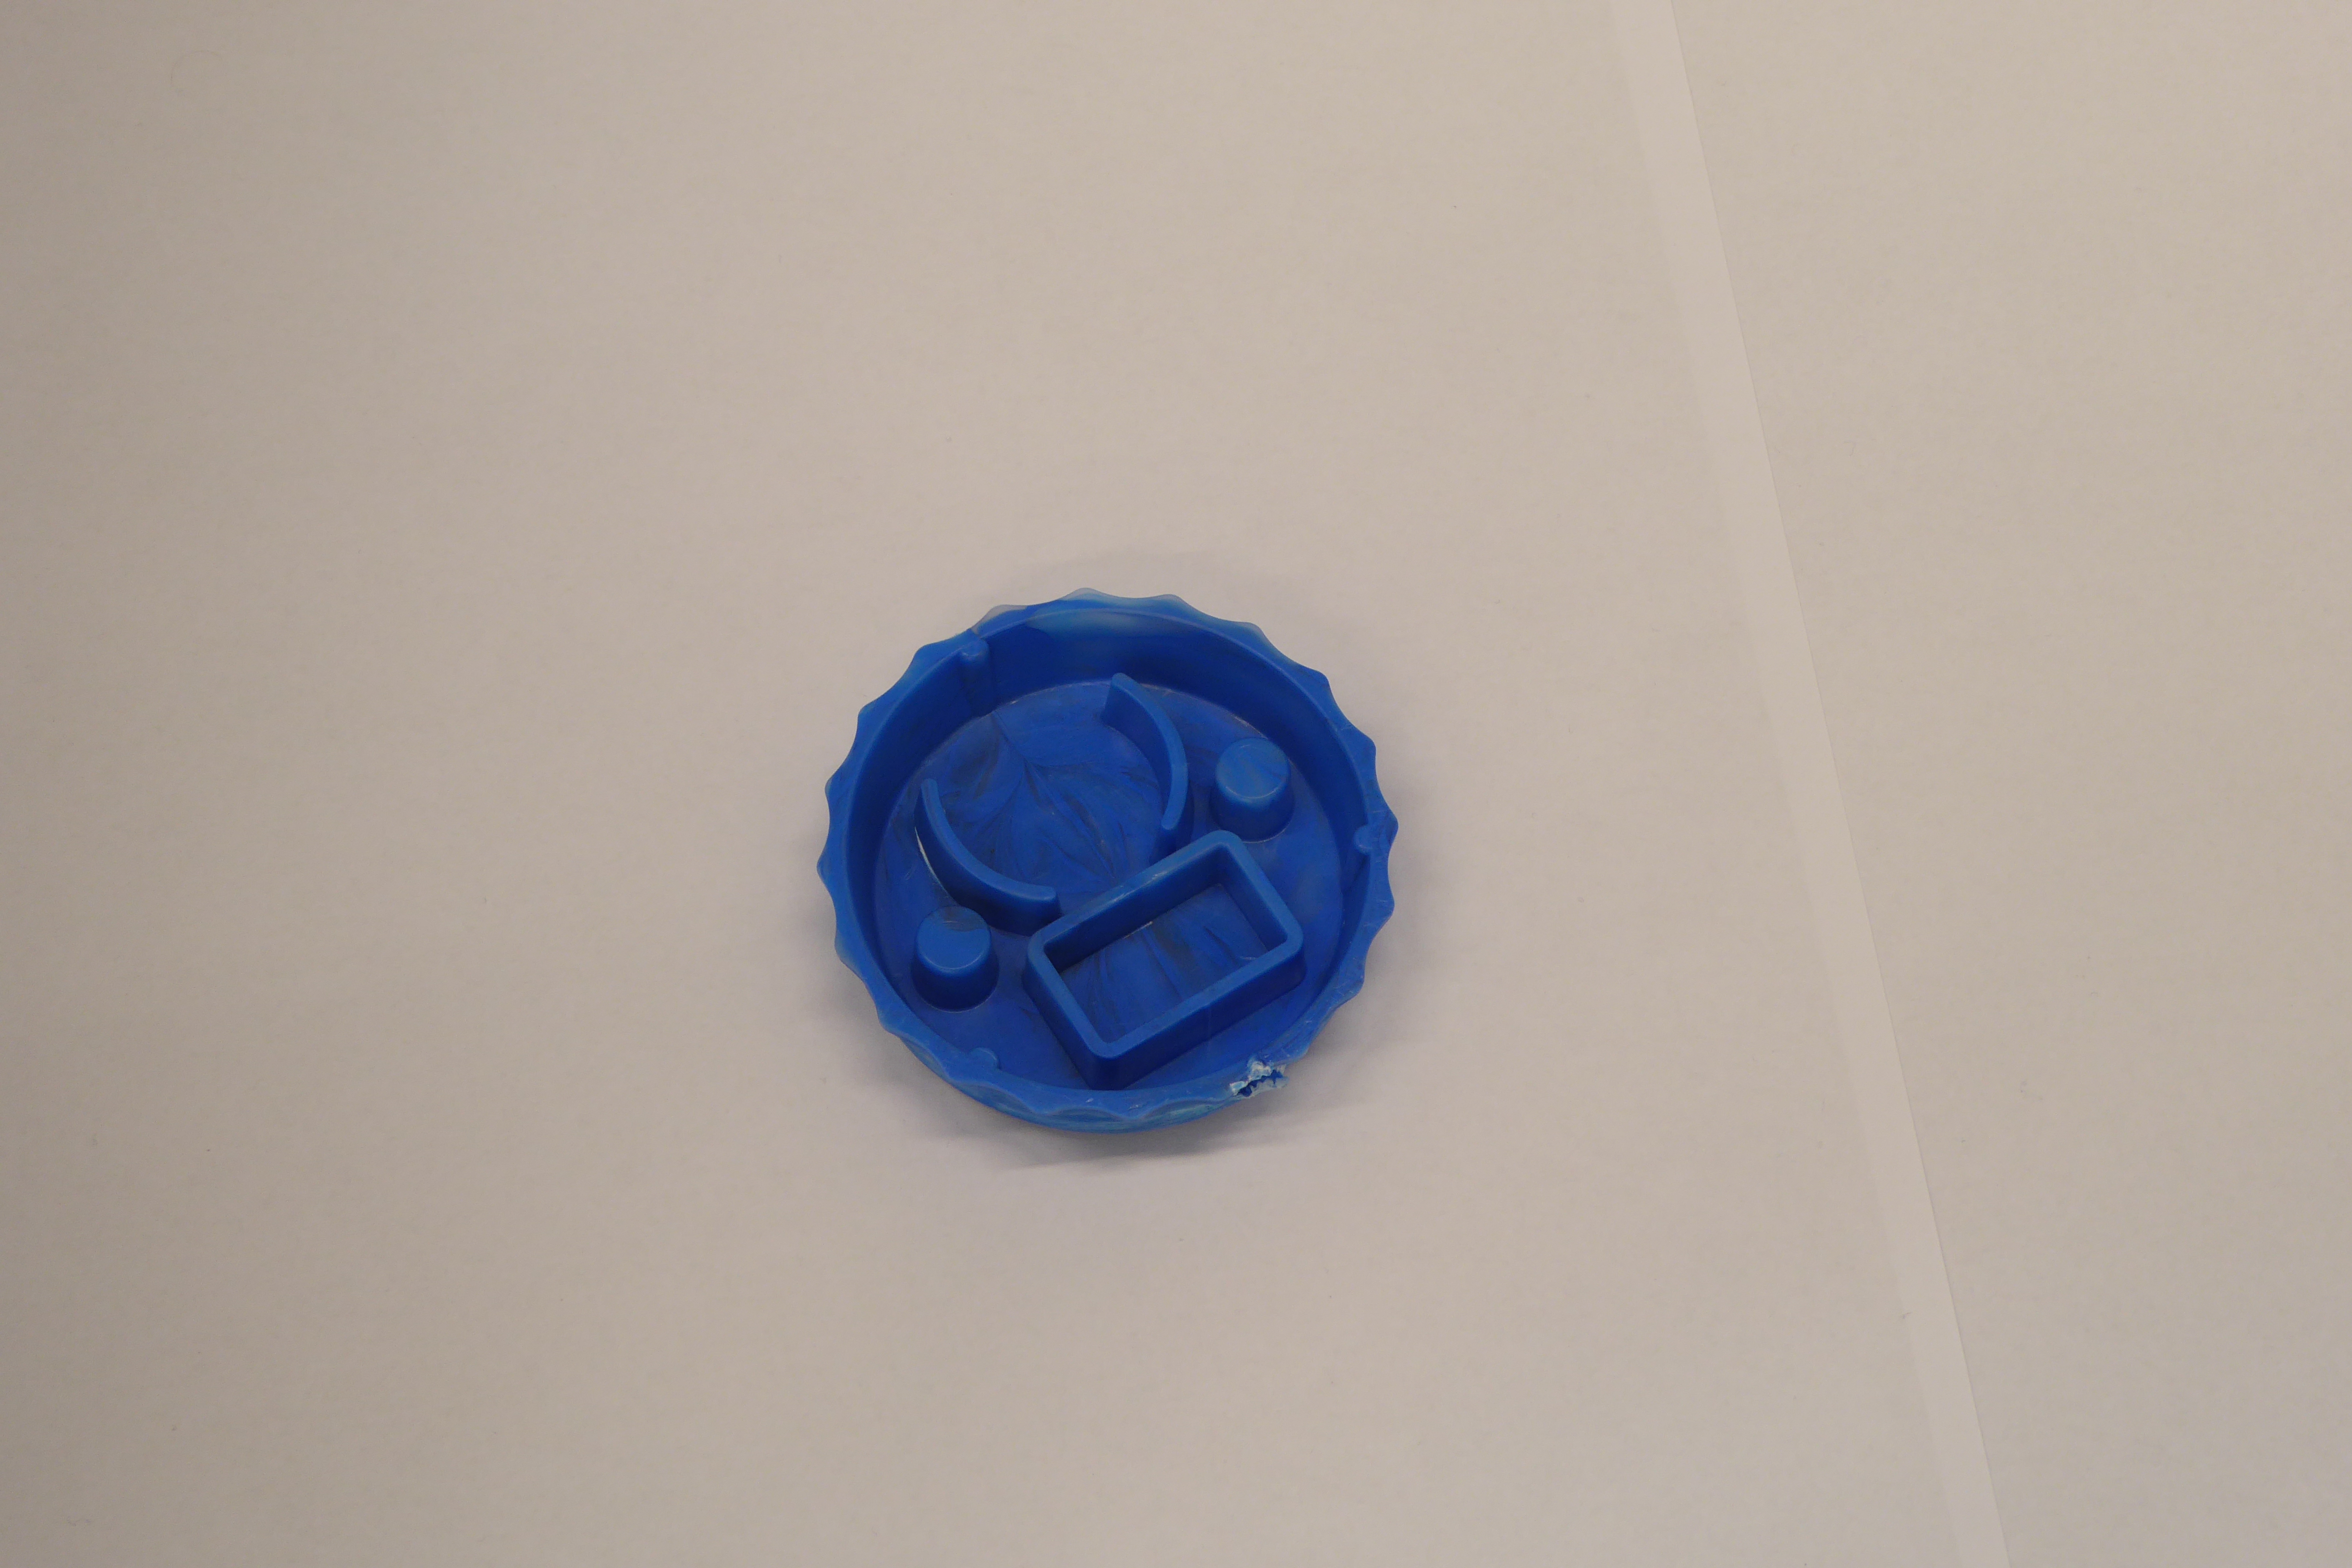
Label: Bottle Opener - Cover